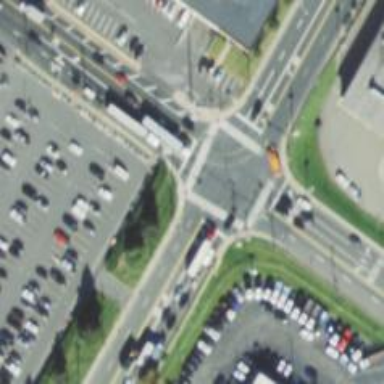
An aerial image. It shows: Marked crossing on footway.